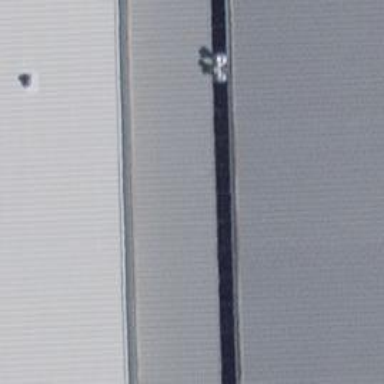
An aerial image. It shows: Industrial building.